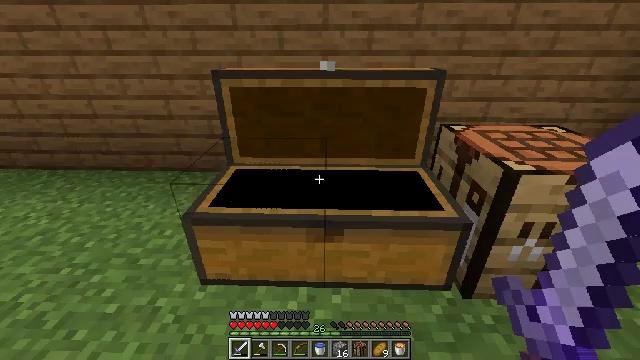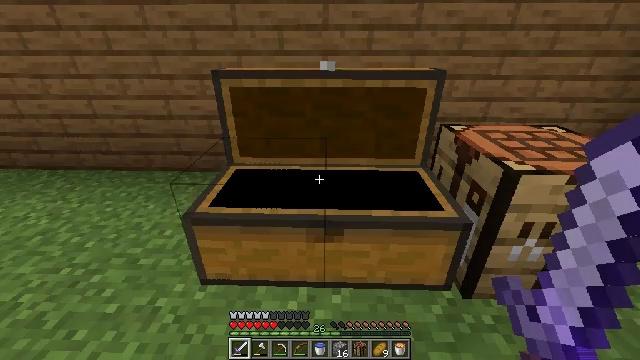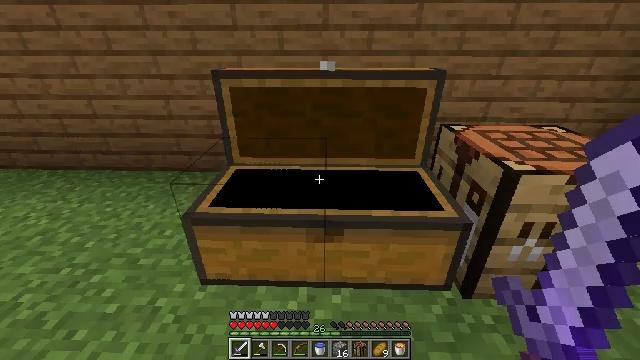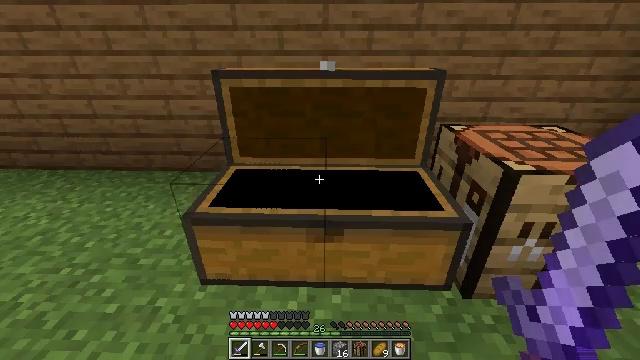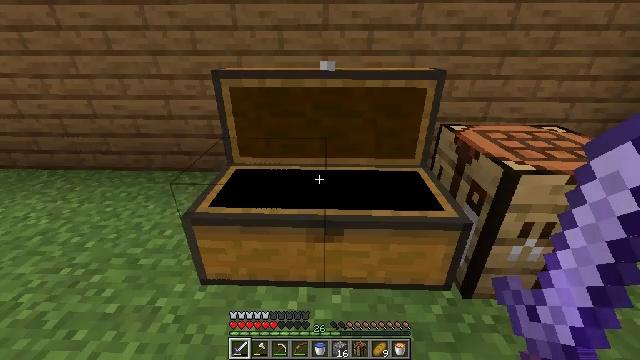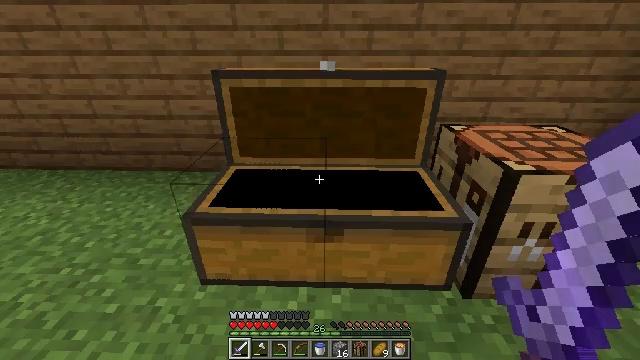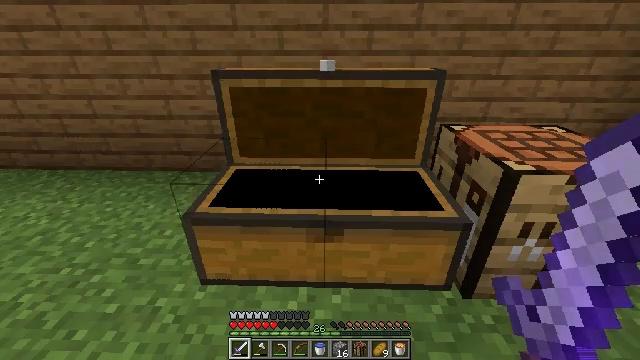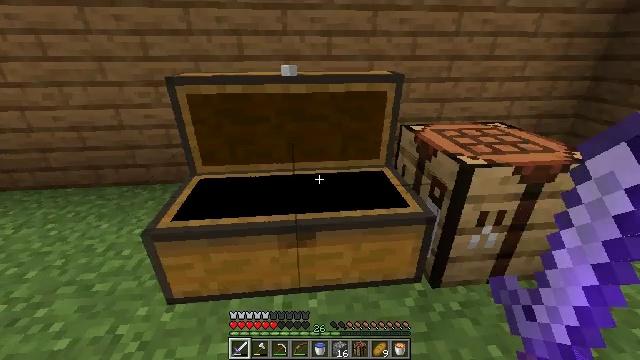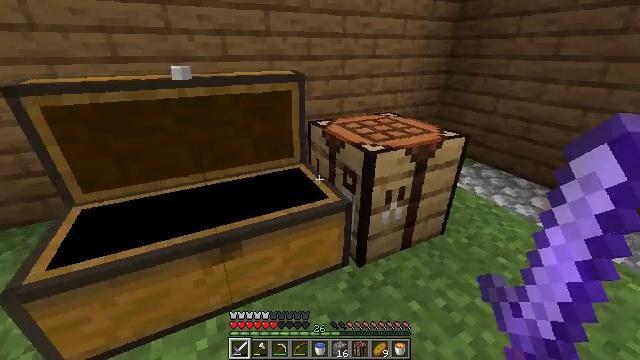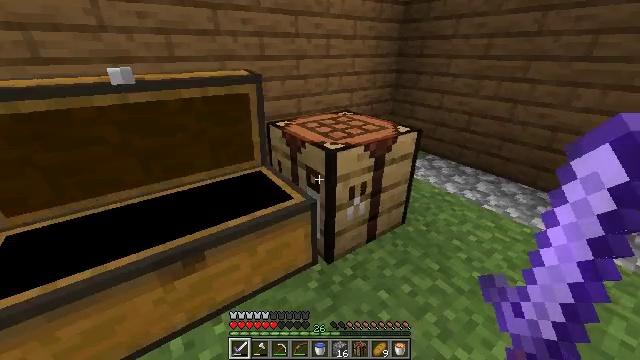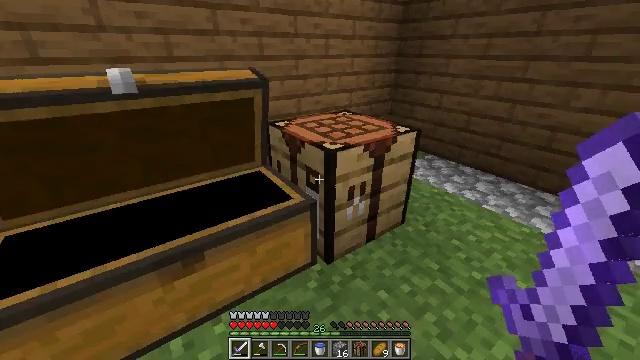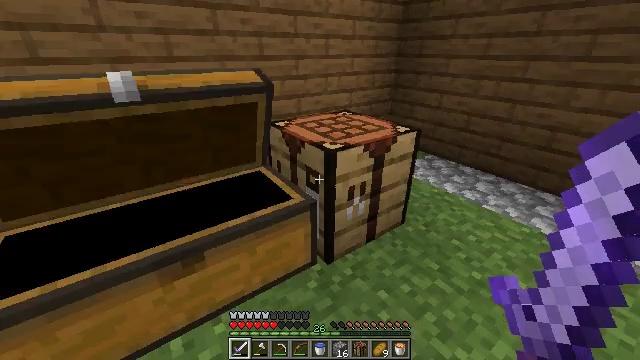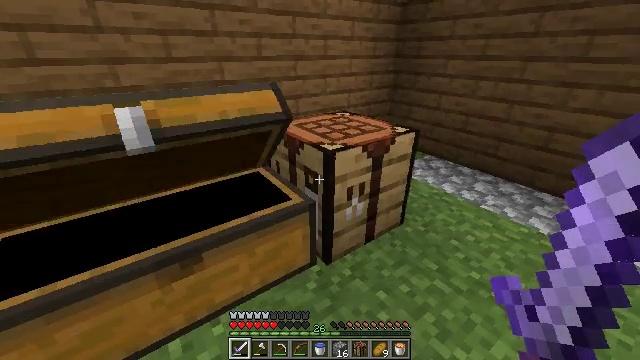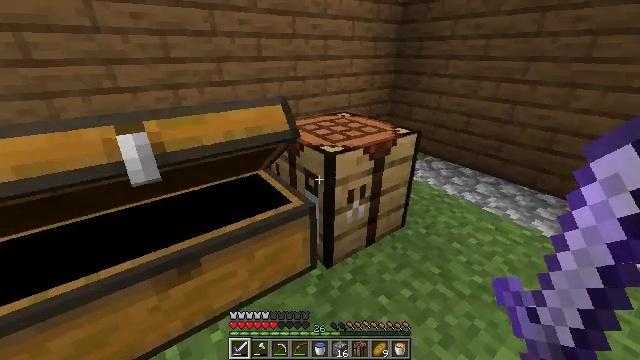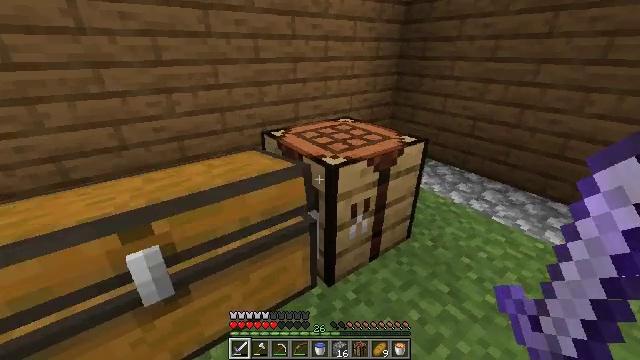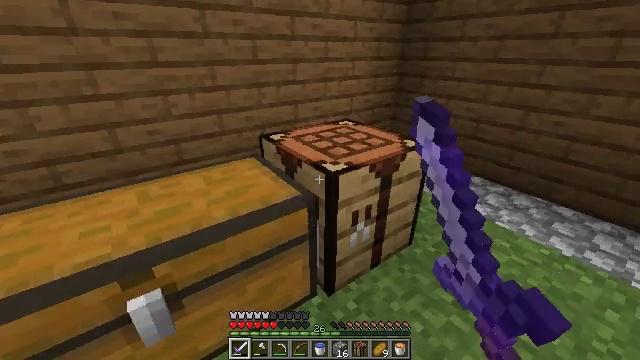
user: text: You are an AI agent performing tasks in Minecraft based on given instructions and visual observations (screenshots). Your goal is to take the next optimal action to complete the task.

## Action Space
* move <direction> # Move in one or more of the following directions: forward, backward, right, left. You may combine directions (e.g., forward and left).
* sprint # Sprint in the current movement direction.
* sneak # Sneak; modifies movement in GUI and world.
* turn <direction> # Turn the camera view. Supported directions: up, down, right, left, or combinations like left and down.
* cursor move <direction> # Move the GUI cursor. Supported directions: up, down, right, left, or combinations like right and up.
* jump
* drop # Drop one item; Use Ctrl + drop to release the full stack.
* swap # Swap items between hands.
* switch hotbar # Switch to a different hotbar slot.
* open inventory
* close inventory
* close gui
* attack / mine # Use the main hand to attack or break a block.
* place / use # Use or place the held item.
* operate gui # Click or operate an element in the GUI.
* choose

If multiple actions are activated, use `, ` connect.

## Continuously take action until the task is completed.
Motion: motion action
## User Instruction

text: Produce a smithing table through crafting.
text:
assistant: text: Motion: close gui
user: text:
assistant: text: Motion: open inventory
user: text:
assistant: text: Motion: no_op
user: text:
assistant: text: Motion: no_op
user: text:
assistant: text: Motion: no_op
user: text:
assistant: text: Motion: no_op
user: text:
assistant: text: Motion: turn right
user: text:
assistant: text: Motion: turn right
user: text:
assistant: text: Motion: turn right
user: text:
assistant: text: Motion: no_op
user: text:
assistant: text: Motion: no_op
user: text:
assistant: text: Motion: no_op
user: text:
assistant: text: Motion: move forward
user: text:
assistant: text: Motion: move forward, use / place
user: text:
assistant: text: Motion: move forward, use / place
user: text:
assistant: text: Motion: move forward, use / place
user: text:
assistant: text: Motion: use / place
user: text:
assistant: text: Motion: no_op
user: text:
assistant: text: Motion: cursor move up
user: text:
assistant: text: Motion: no_op
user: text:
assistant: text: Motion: no_op
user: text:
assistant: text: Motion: cursor move left and down
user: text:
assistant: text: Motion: no_op
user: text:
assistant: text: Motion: cursor move right and up
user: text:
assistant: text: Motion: sneak, cursor move right and up
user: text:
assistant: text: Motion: sneak
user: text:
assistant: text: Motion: sneak
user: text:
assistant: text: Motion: sneak
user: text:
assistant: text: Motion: sneak, cursor move left
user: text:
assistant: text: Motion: cursor move left